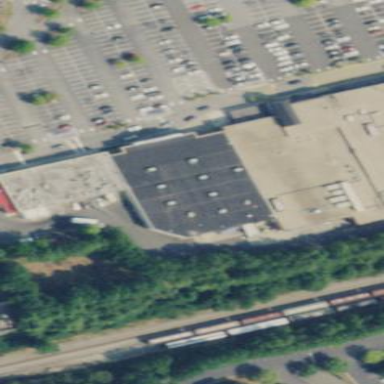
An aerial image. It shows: Building.